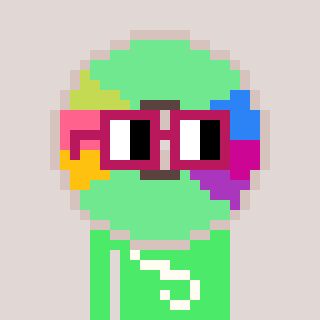
a pixel art character with square dark red glasses, a cd-shaped head and a teal-colored body on a warm background